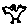
Label: bird